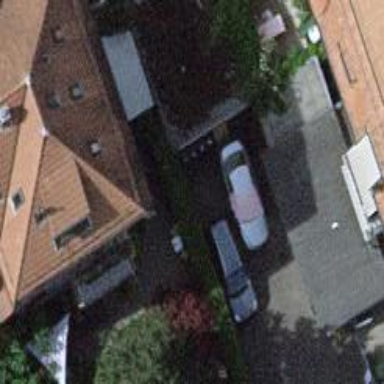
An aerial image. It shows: Group of garages.